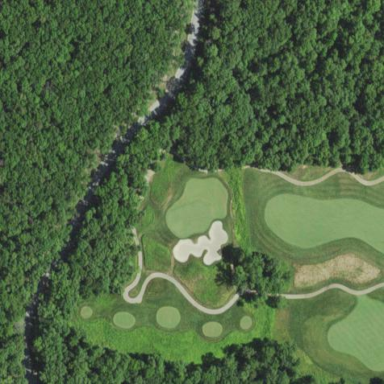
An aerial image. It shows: Rough grassy area used for golf.